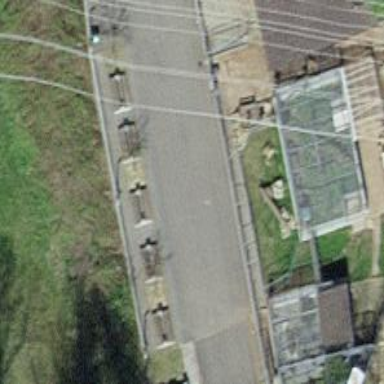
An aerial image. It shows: Bench for seating.